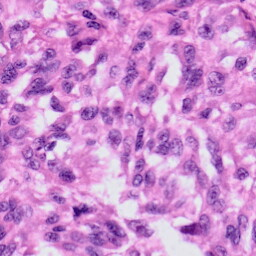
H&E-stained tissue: Skin